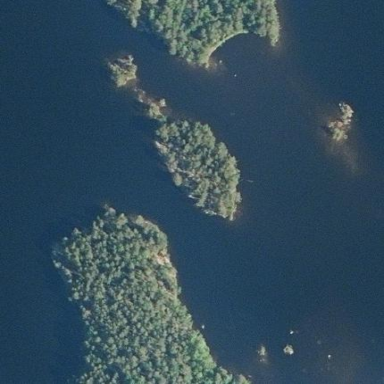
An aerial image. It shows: Island.